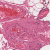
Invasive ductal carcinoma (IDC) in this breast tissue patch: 0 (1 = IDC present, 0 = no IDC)